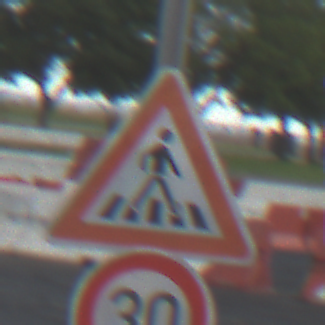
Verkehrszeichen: FussgaengerueberwegLinks
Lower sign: Geschwindigkeit30
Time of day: MorningAfternoon
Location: Outdoor (RoadRail)
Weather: PartlyCloudy
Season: NotSpecified
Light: Natural